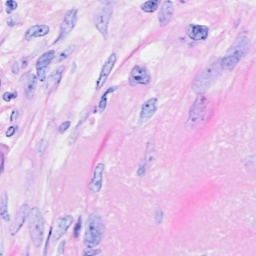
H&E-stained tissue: Breast